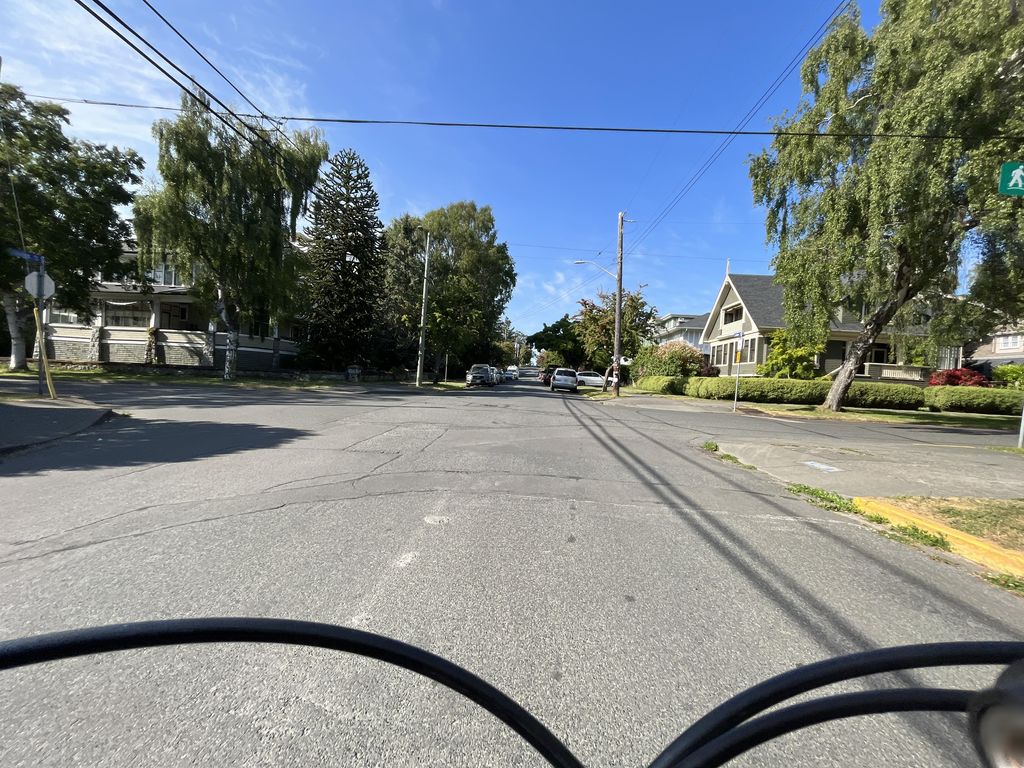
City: victoria